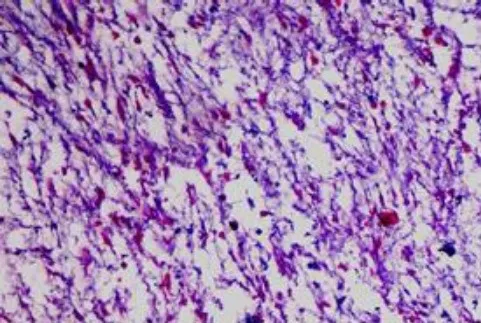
Mitral valve showing fibromyxomatous degeneration and mucopolysaccharide-rich ground substance (Alcian blue, x10).
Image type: pathology (alcian_blue)